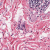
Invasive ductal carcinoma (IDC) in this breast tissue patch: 0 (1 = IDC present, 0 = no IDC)